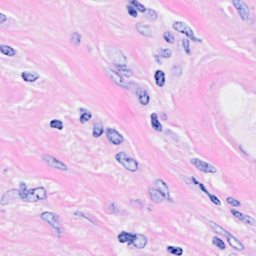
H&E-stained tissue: Breast